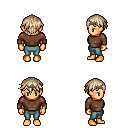
a pixel art fantasy rpg character, female body template, human, tanned skin, brown long-sleeve shirt, teal pants, white blonde short bangs hairstyle, iron tiara, bracelets, four views (front, back, left, right), 2x2 character sprite sheet, small pixel art, hard edges, no anti-aliasing